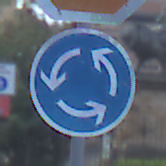
Verkehrszeichen: Kreisverkehr
Zusatzzeichen oben: Stop
Umgebung: Outdoor, Urban
Tageszeit: SunriseSunset
Wetter: PartlyCloudy
Licht: Natural
Jahreszeit: NotSpecified
Kontrast: LowContrast